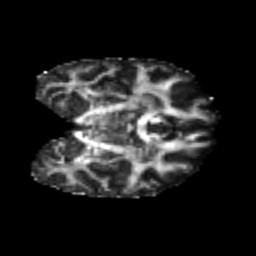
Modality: FA
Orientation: coronal
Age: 25
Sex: female
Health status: healthy
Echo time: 0.074 s